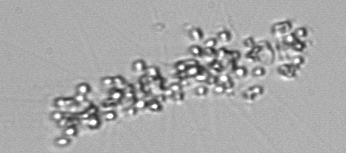
Label: Chaetoceros_didymus_TAG_external_flagellate